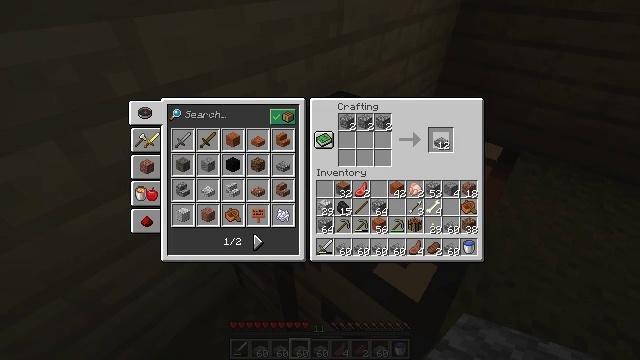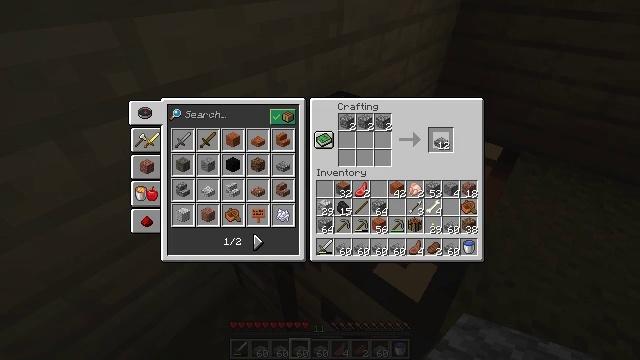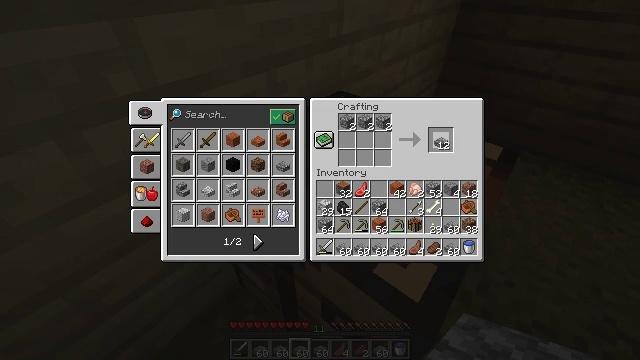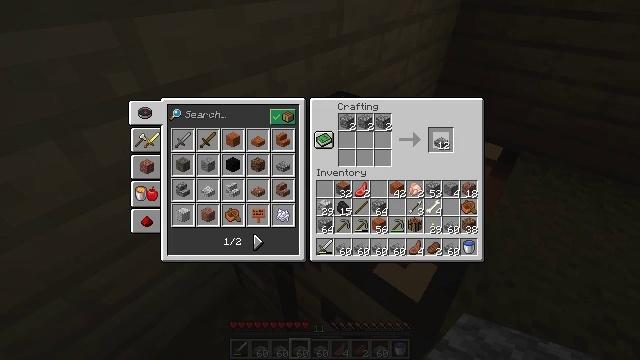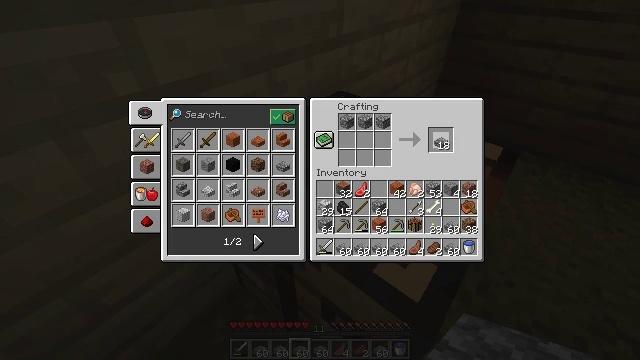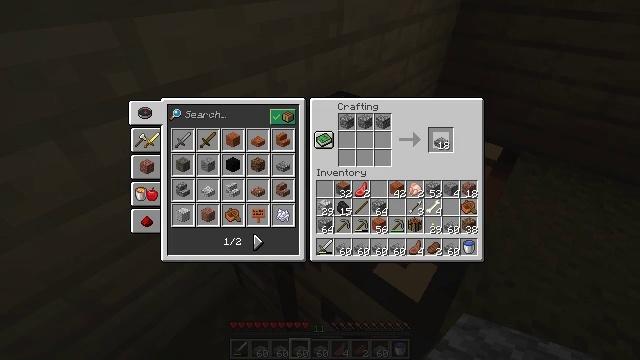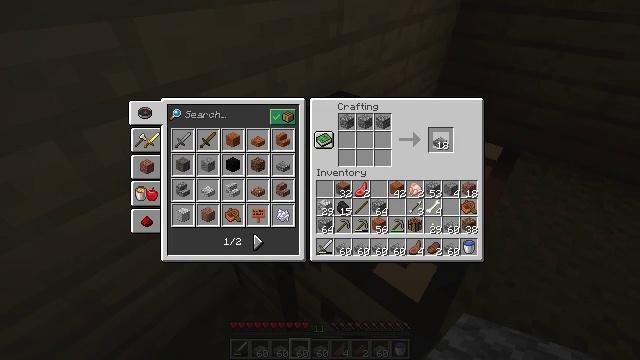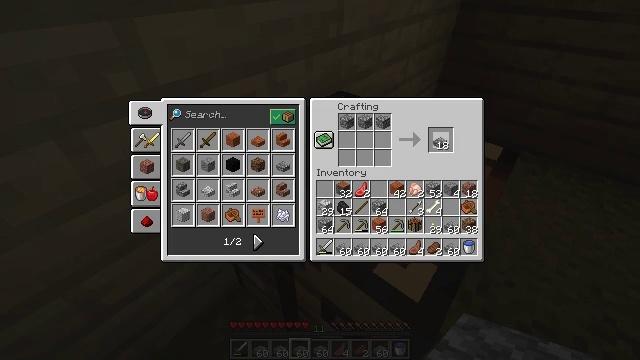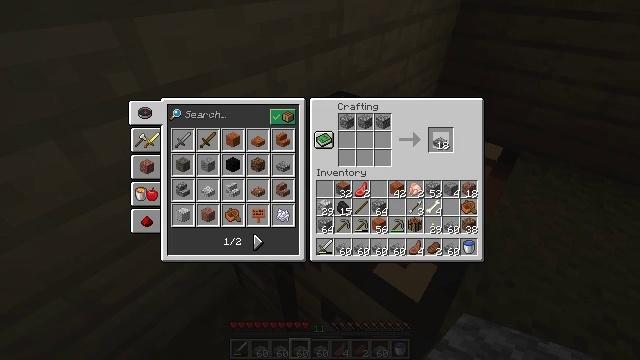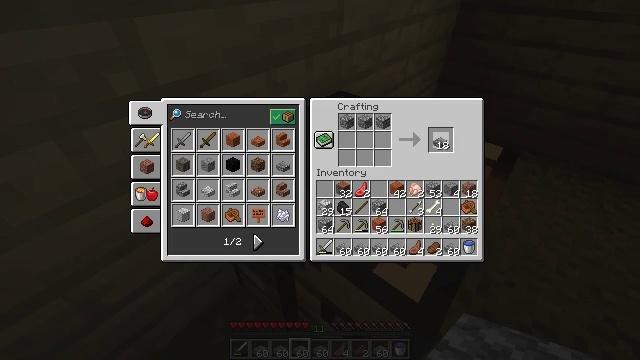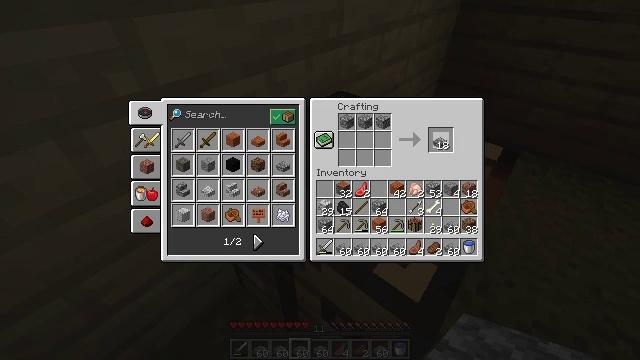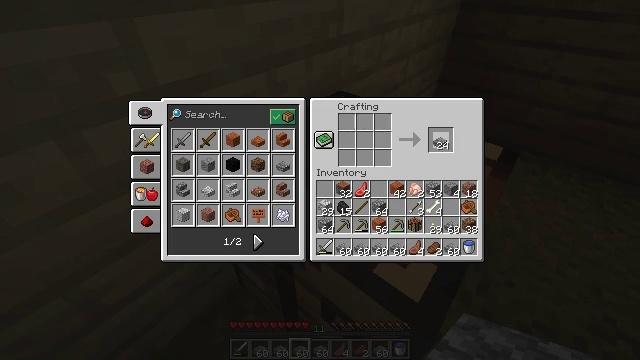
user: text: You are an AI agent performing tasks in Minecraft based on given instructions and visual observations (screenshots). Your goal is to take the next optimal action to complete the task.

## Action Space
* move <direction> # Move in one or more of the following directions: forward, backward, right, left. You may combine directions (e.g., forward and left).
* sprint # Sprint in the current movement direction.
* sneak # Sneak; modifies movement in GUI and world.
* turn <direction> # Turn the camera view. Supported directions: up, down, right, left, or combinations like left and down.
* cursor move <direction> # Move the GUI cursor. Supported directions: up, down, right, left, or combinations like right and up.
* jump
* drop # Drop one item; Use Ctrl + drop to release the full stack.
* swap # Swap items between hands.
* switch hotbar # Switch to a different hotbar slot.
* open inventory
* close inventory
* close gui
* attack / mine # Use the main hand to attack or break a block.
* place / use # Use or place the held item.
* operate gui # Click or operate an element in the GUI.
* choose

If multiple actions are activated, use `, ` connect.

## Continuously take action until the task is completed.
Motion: motion action
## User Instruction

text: Arrange cobblestone in the crafting grid to create a cobblestone slab.
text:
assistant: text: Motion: operate gui
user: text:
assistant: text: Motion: operate gui
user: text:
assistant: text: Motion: operate gui
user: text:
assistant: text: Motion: no_op
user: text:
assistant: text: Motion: operate gui
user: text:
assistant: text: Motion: operate gui
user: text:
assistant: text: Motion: no_op
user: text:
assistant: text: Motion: no_op
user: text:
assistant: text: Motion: operate gui
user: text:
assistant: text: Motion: operate gui
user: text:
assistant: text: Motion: no_op
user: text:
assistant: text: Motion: operate gui